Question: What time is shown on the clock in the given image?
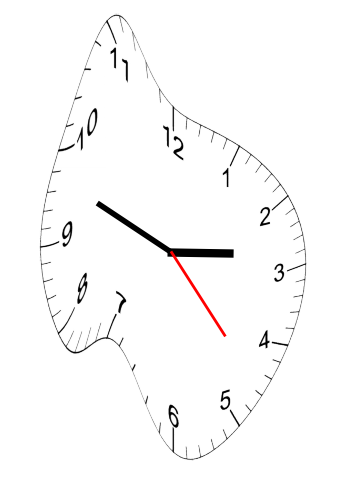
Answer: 02:48:23